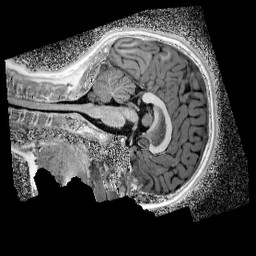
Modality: UNIT1_denoised
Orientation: sagittal
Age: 11
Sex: female
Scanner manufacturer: siemens
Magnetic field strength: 3 T
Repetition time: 4 s
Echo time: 0.00299 s